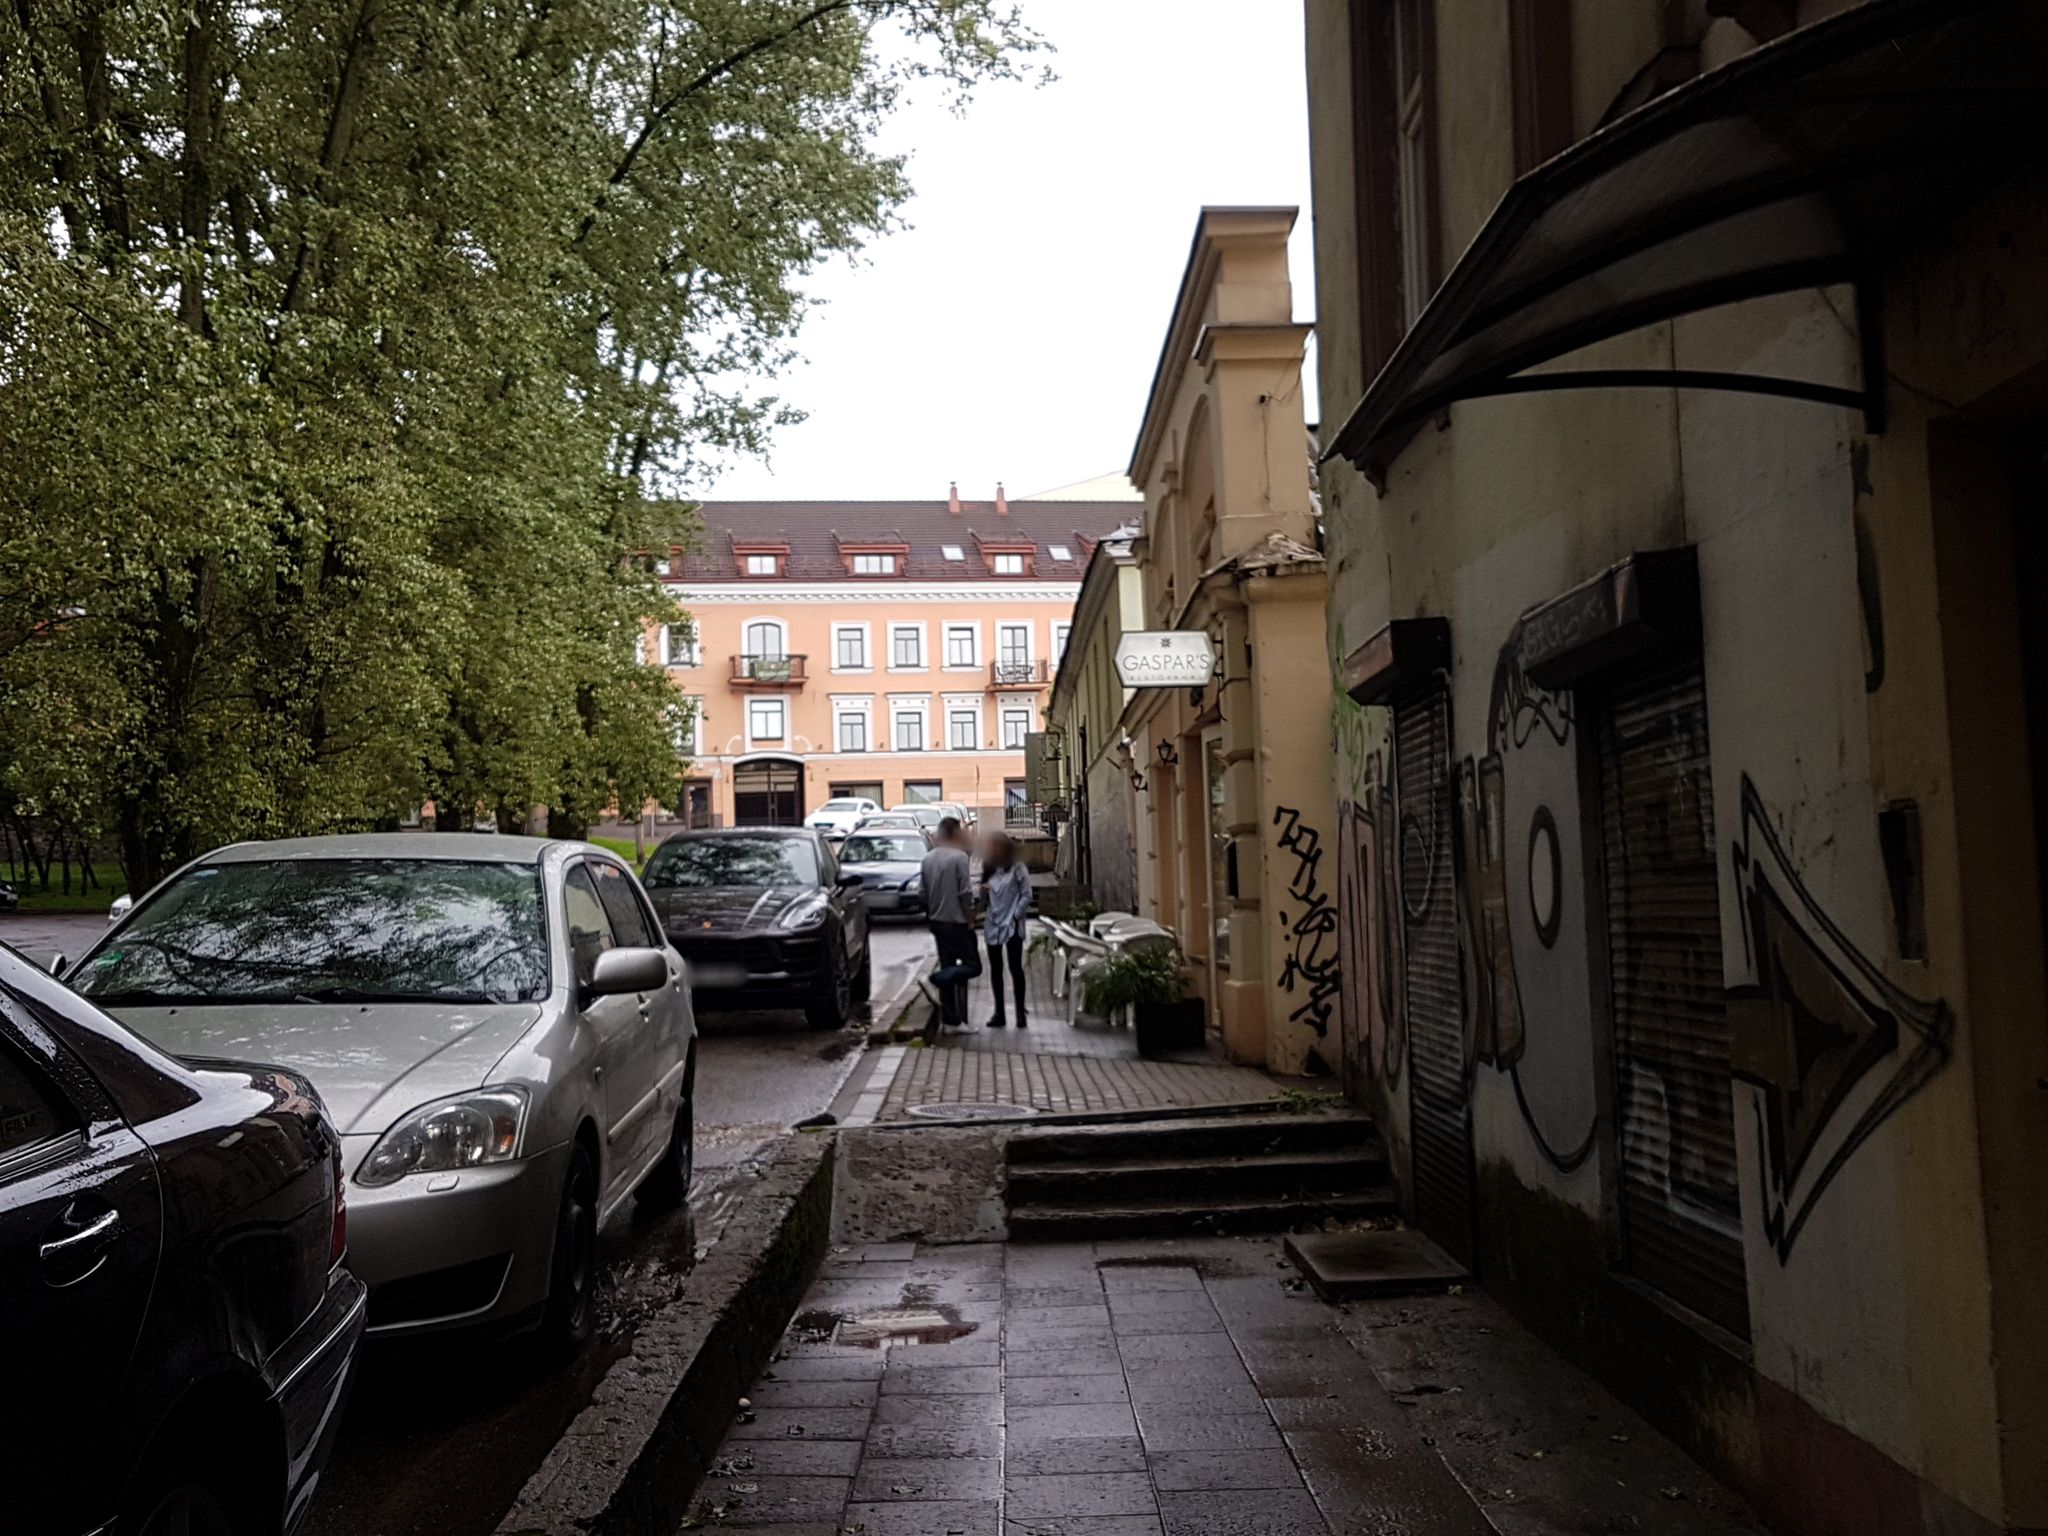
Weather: clear
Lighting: day
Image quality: good
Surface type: walking surface
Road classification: residential
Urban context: urban centre
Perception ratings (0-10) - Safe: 5.68, Lively: 7.85, Beautiful: 6.32, Boring: 1.18, Depressing: 2.76, Wealthy: 9.81